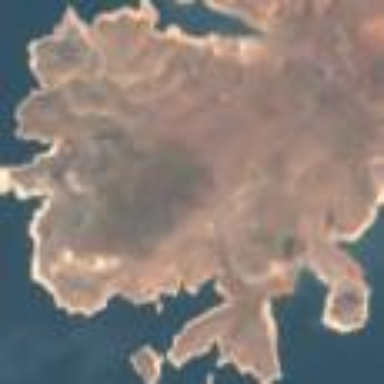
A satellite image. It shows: Image showing island.